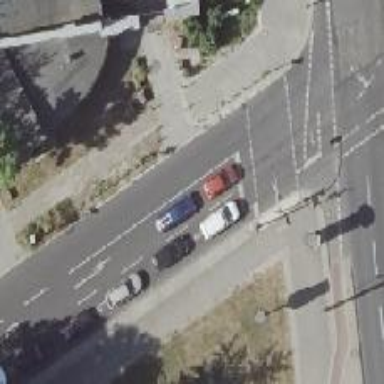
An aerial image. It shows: Road with traffic signals.